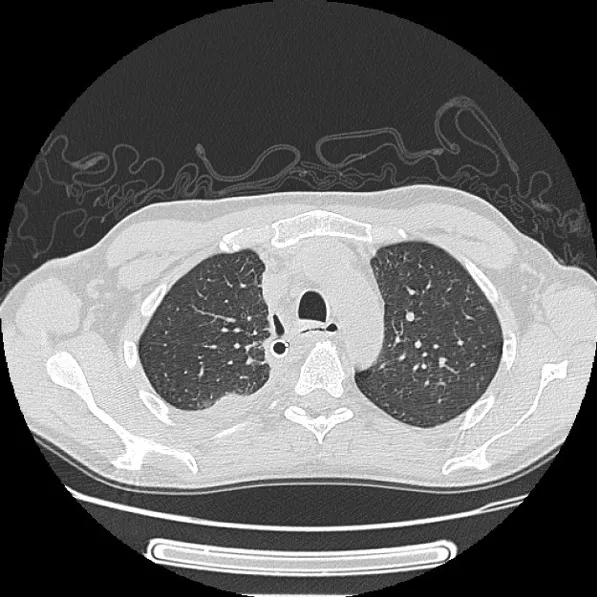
CT scan demonstrated the resolution of infections. It is well evident the chest drain within mediastinum on the right side that allowed the drainage of infection.
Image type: radiology (ct)